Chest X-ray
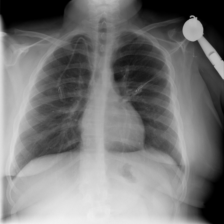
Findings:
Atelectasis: negative
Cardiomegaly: negative
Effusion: negative
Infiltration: negative
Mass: negative
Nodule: negative
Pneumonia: negative
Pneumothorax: negative
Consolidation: negative
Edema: negative
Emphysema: negative
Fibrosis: negative
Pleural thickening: negative
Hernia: negative